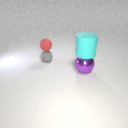
large purple metal sphere below large cyan rubber cylinder